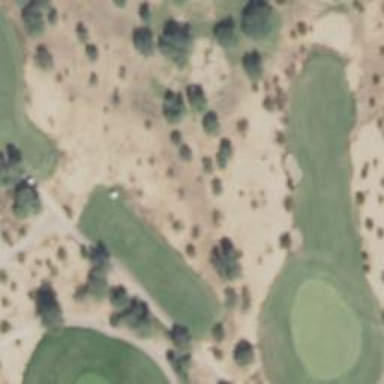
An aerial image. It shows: Grassy area designated as golf fairway.